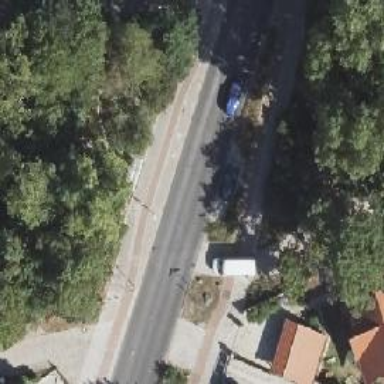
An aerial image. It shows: Secondary road with asphalt surface. It has sidewalks on both sides and cycle track.